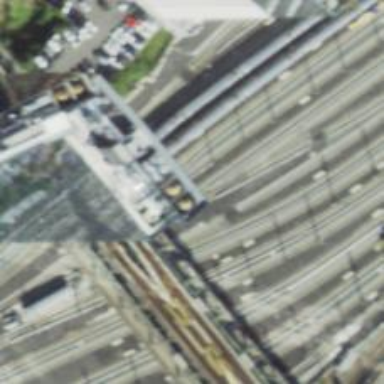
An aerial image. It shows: Electrified rail service yard.